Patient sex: M
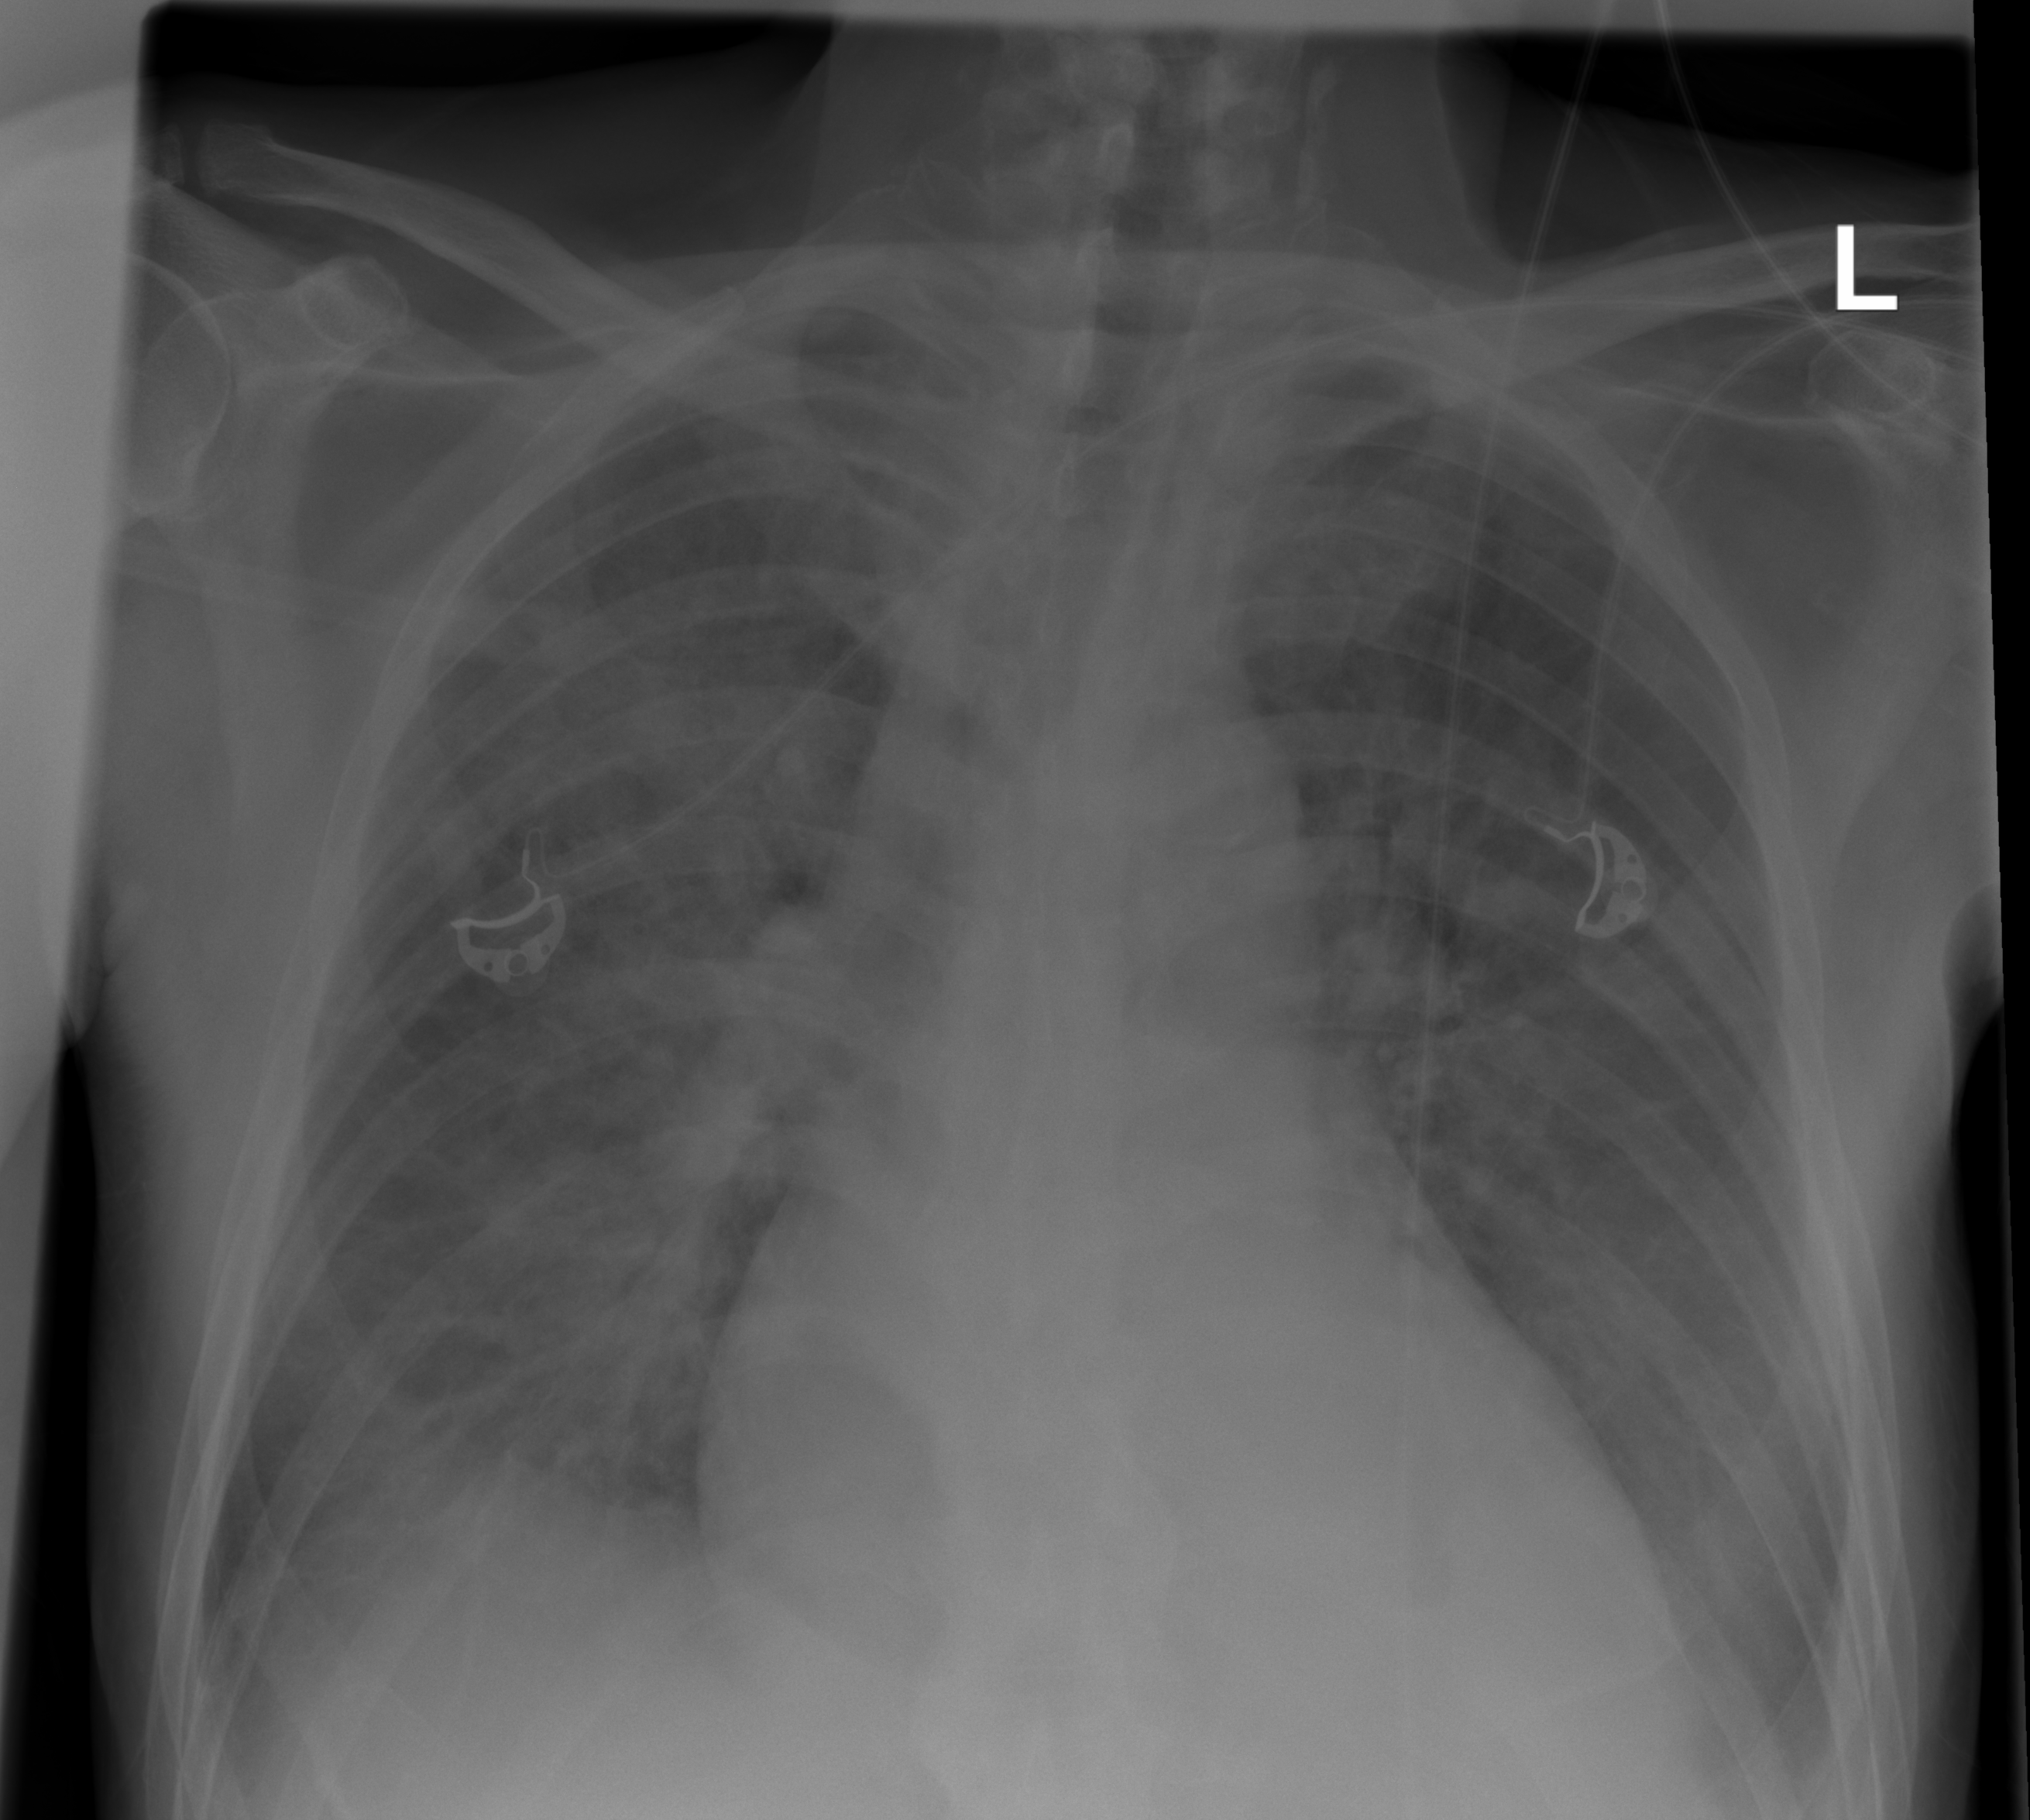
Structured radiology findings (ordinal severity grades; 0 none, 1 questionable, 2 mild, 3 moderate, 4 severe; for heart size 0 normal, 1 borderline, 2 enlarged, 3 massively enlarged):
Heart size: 1
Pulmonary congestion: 3
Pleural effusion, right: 2
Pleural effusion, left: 3
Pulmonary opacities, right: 3
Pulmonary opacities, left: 2
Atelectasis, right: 2
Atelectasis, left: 2